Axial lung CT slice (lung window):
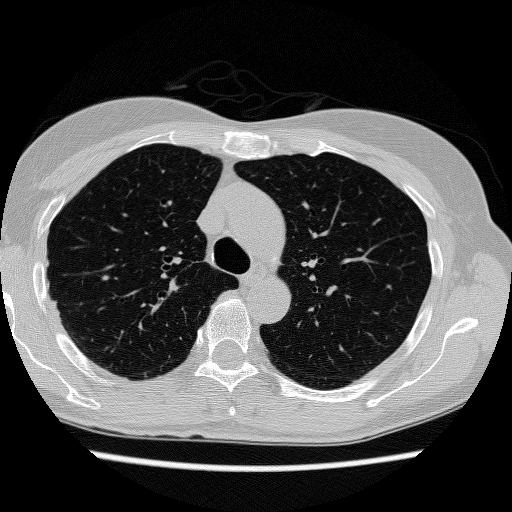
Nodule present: no